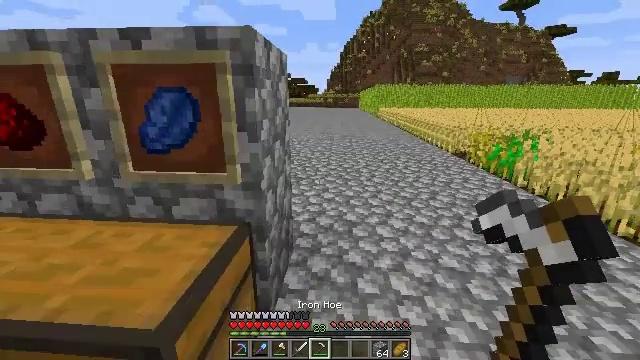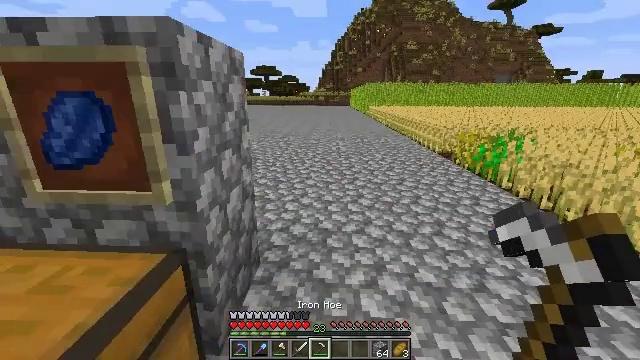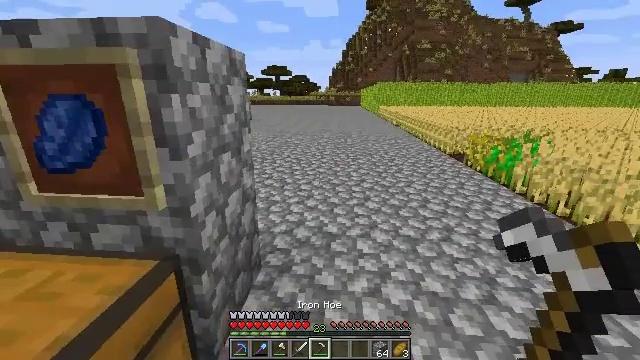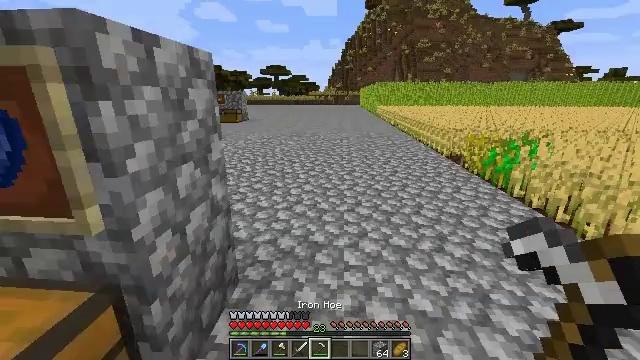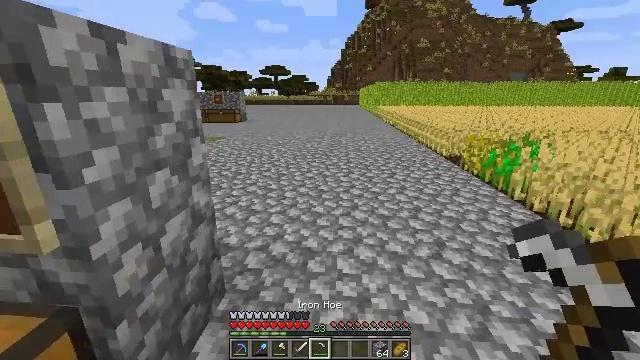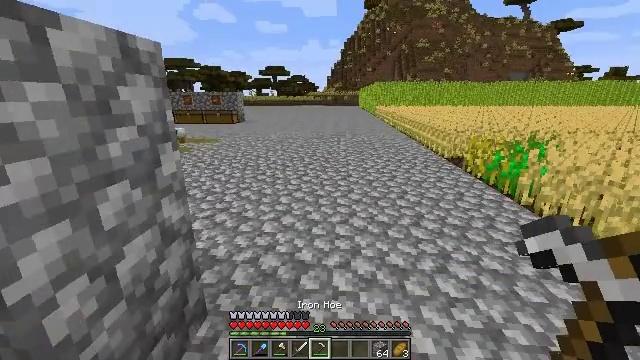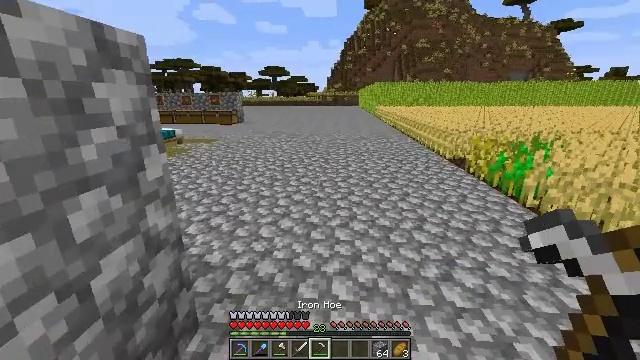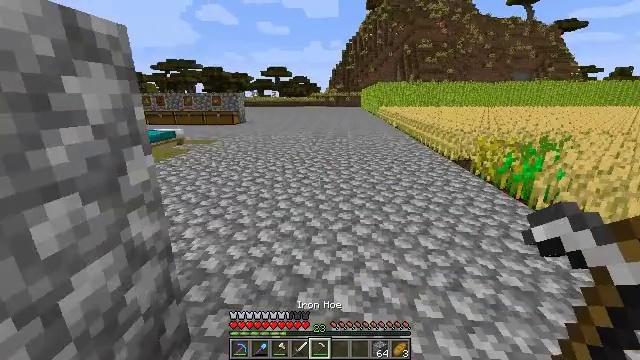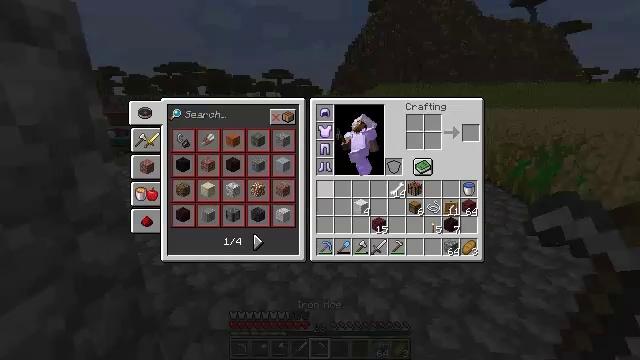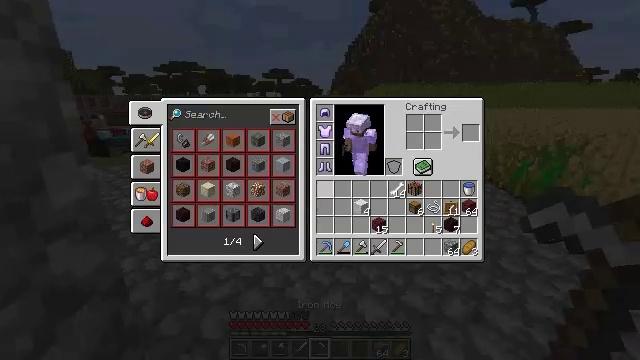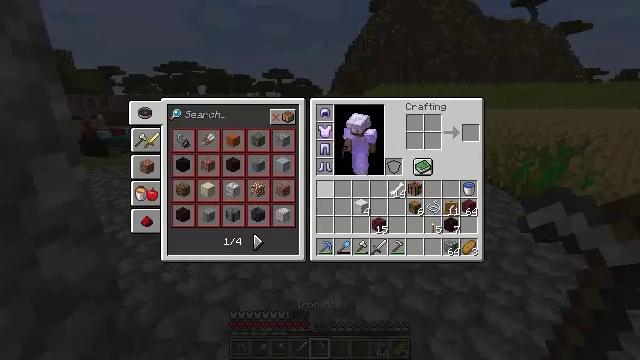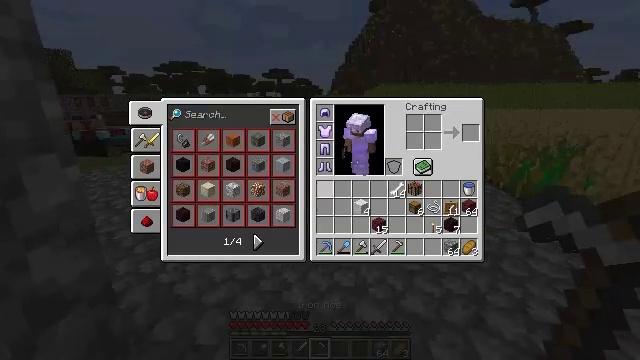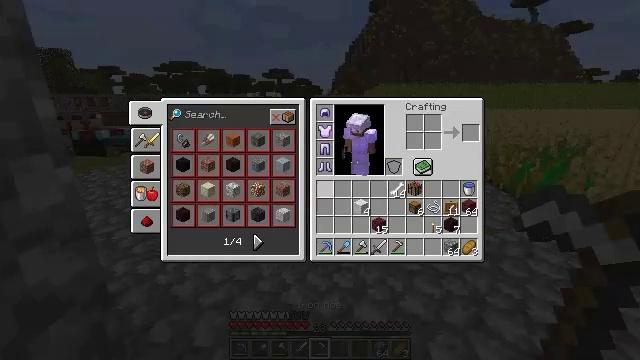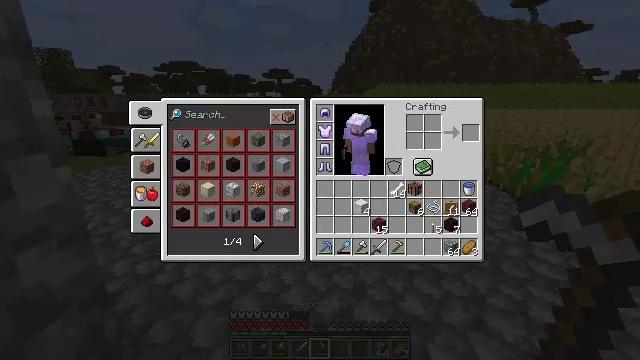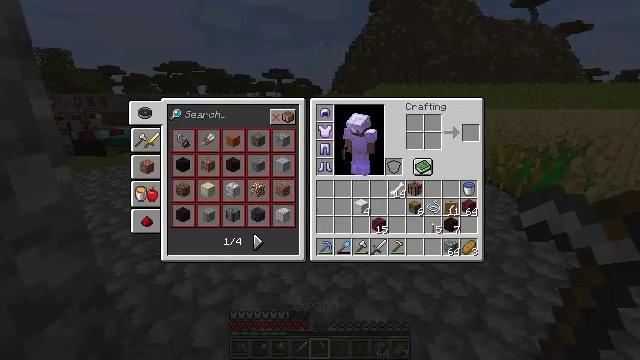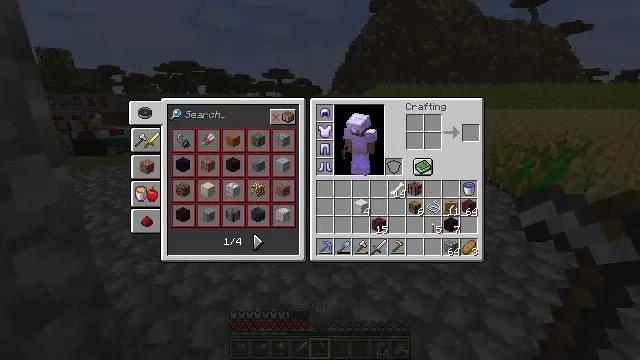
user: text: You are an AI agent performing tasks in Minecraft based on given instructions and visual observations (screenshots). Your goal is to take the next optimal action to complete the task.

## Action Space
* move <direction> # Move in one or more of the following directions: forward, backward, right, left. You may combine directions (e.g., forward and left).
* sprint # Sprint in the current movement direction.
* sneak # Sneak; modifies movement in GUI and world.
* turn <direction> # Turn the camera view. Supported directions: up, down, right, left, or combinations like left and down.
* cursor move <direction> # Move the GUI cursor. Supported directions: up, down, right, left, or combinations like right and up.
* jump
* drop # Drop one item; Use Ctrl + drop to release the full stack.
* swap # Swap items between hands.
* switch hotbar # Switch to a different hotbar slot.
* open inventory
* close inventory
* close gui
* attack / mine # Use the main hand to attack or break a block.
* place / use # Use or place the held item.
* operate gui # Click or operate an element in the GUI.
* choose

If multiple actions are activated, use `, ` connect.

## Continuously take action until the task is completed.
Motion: motion action
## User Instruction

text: Mine the sugar cane near rivers.
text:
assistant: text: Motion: move forward and move right, turn right
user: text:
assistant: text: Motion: move forward and move right, turn left
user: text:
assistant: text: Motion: move forward and move right
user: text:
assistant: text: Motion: move forward
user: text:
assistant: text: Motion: move forward
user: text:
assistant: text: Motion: move forward
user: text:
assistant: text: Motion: move forward
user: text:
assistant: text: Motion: move forward, open inventory
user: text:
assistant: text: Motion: open inventory
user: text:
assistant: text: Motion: open inventory
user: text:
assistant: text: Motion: no_op
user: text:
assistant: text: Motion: no_op
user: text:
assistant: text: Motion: no_op
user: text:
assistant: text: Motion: no_op
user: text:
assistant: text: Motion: no_op
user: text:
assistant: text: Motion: no_op
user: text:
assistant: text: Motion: no_op
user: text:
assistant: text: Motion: no_op
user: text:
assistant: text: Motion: no_op
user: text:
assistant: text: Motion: turn left and down
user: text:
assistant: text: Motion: turn left
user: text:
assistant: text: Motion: move forward, turn left
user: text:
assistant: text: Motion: move forward, turn left
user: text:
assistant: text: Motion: move forward, turn left and up
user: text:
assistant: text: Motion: move forward
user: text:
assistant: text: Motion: move forward and move left
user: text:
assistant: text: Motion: move forward and move left
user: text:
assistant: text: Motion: move forward and move left
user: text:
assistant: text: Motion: move forward and move left
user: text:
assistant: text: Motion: move forward and move left, turn left